Interaction volume radius: 10 \u00c5
Interaction volume height: 15 \u00c5
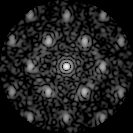
Disorder parameter: 0.4604